五年级 · 立体几何学
用棱长 $1 \mathrm{~cm}$ 的小正方体积木拼插成一个棱长 $3 \mathrm{~cm}$ 的大正方体, 然后从大正方体中拿走一些小正方体，剩下的部分如左图。

剩下的部分有 $(\quad)$

个棱长 $1 \mathrm{~cm}$ 的小正方体。
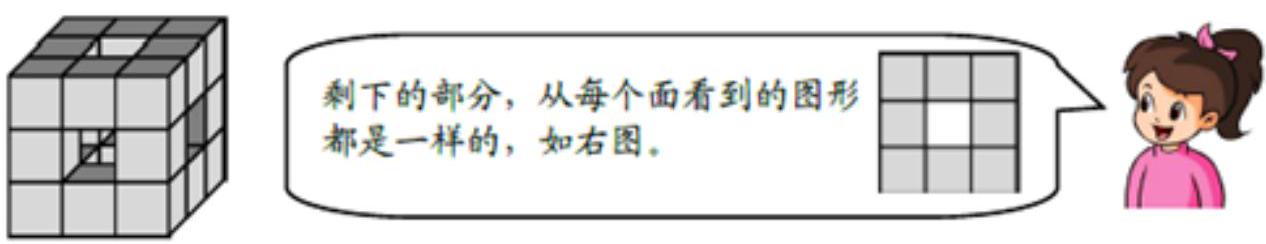
A. 18
B. 20
C. 21
D. 48
答案: B